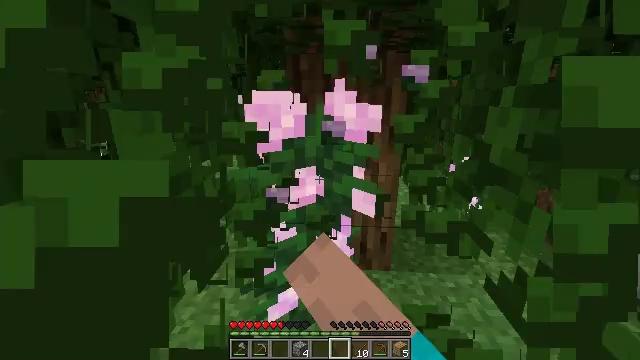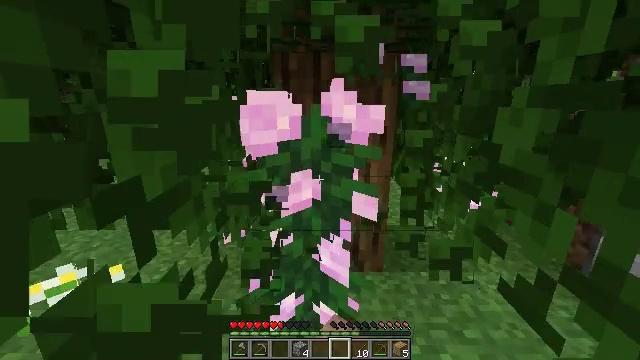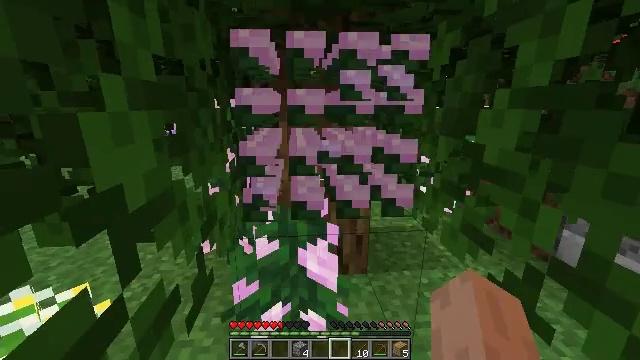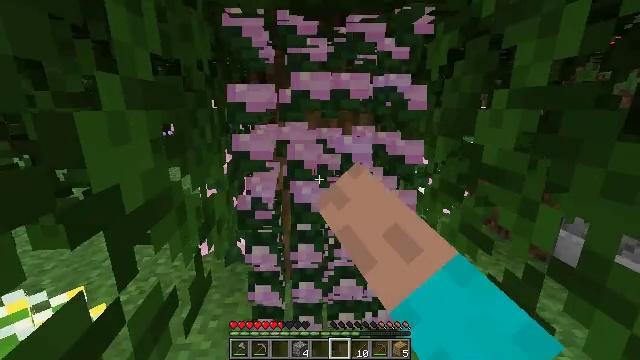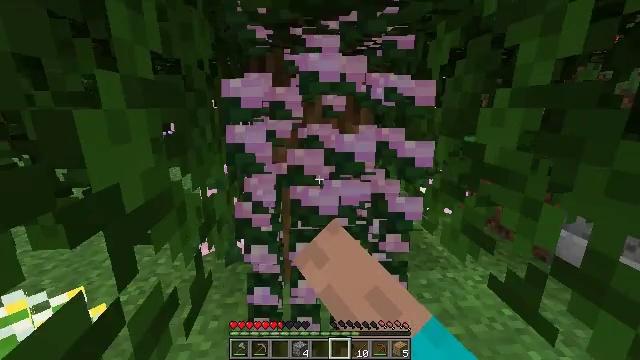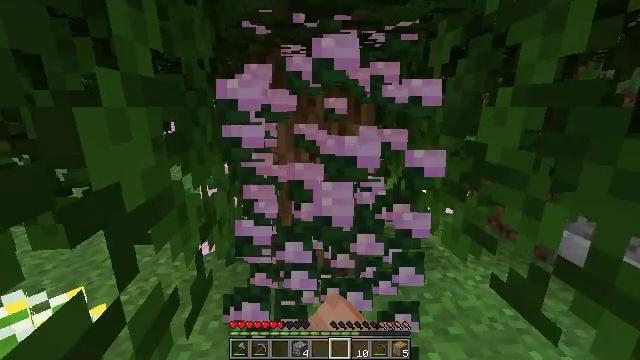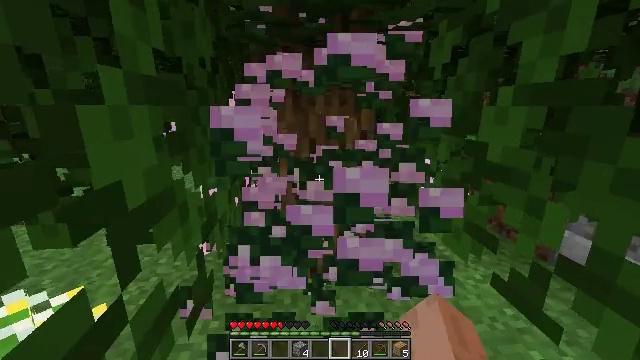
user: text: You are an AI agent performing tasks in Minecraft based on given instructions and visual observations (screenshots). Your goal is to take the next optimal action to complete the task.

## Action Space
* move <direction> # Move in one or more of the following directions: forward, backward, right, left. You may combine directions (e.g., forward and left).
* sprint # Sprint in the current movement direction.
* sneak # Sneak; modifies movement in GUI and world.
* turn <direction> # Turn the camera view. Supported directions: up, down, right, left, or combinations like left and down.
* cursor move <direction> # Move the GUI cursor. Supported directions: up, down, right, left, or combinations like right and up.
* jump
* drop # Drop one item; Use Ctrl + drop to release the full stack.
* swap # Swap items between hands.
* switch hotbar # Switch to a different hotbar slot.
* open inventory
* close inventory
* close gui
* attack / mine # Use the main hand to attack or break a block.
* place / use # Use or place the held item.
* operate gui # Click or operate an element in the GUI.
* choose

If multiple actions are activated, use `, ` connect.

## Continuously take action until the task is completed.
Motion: motion action
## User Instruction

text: Harvest the peony for decoration.
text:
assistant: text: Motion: turn right, attack / mine
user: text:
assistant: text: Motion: turn right, attack / mine
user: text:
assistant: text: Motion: attack / mine
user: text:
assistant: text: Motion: attack / mine
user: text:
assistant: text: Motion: attack / mine
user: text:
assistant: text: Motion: attack / mine
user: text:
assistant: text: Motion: attack / mine